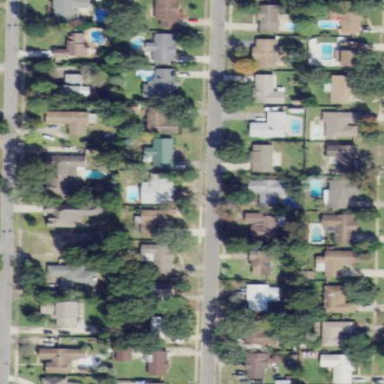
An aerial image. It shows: Single-family residential area.